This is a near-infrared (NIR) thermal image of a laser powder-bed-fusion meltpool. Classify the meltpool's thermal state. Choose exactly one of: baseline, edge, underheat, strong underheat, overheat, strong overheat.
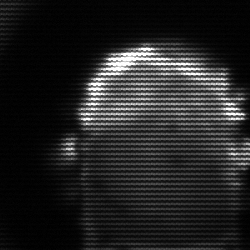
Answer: baseline